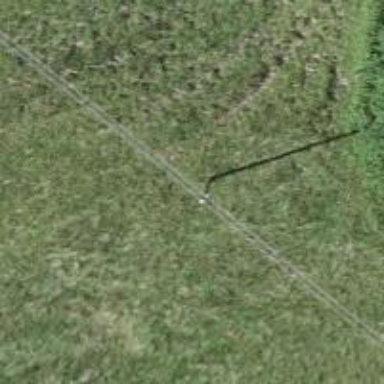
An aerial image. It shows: Power pole.